Field crop: maize
Growth stage: 2
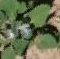
Species: chenopodium